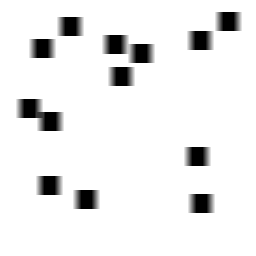
Squares: 13
Triangles: 0
Stars: 0
Total shapes: 13